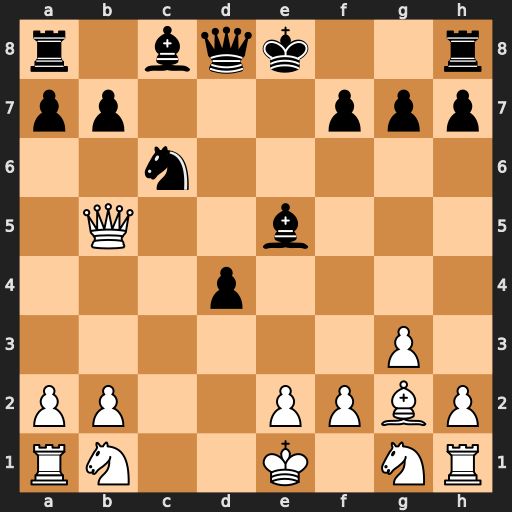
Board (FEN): r1bqk2r/pp3ppp/2n5/1Q2b3/3p4/6P1/PP2PPBP/RN2K1NR
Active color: w
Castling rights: KQkq
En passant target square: -
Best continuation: Bxc6+ bxc6 Qxe5+